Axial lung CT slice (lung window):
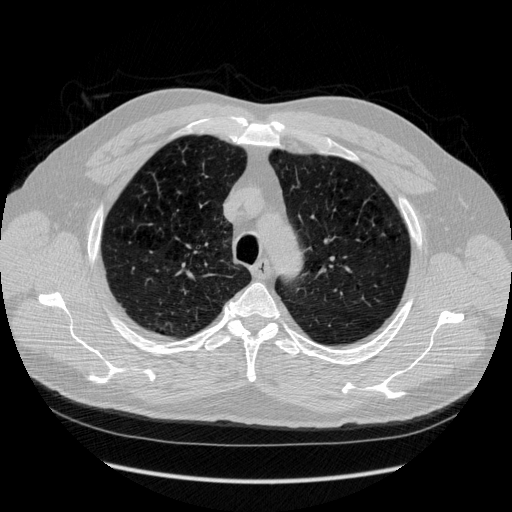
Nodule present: no